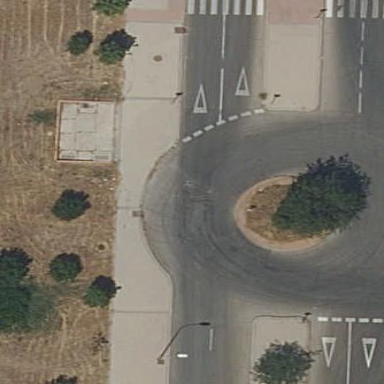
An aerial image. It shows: Roundabout on residential road with asphalt surface.